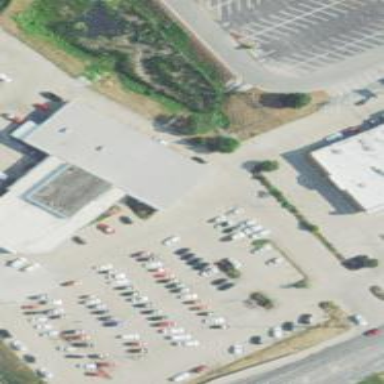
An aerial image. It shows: Building housing car shop.